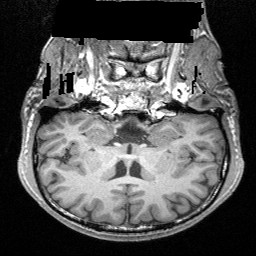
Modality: T1w
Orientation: sagittal